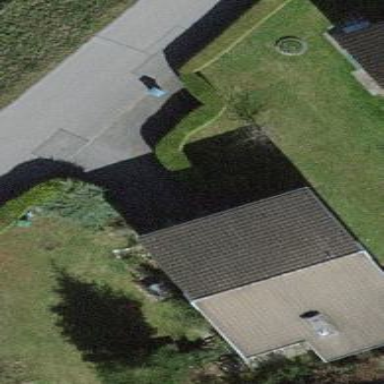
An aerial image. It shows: Detached building.